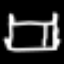
Label: bed